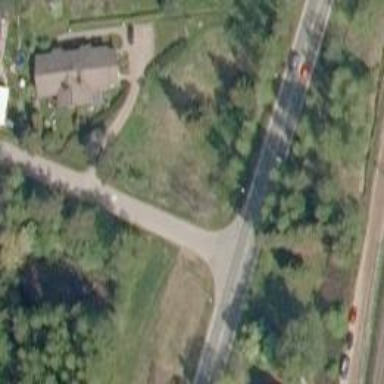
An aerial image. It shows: Residential road with asphalt surface.